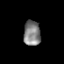
Tissue: prostate
Cell type: Epithelial cells
Senescence score: 0.3524
Nuclear area (px): 413
Mean DAPI intensity: 129.462